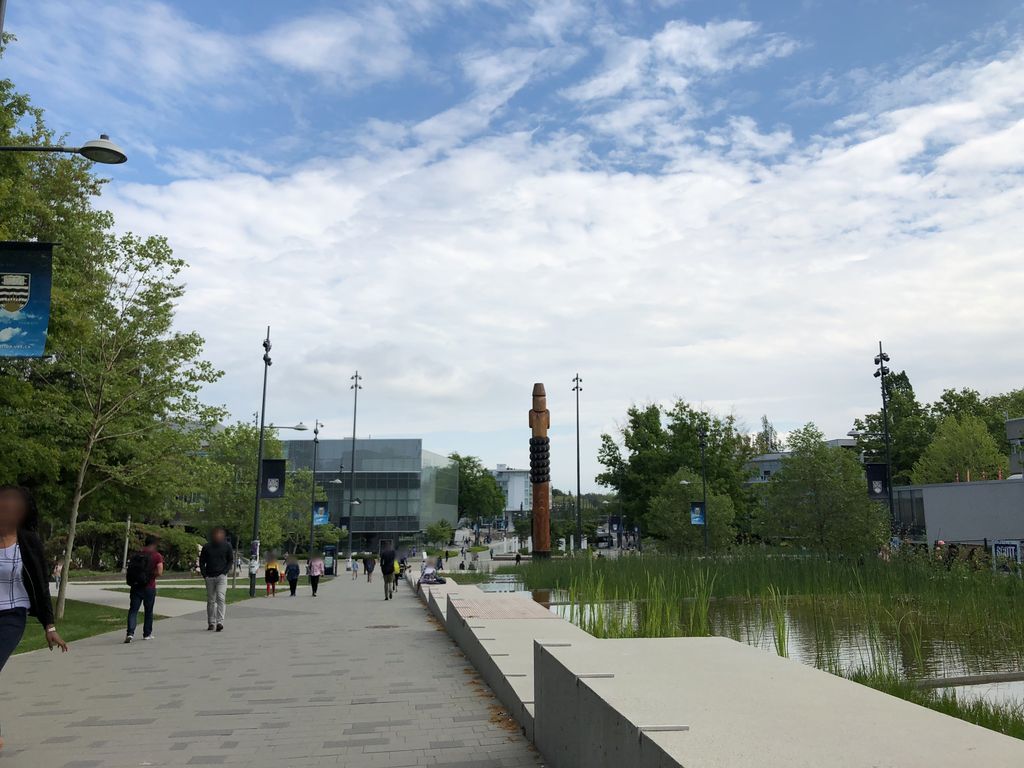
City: vancouver